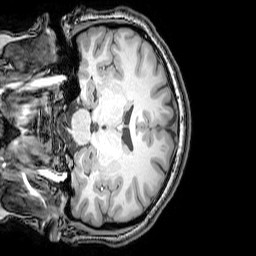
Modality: T1w
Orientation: coronal
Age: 22
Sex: female
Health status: healthy
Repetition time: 0.081 s
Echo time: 0.037 s